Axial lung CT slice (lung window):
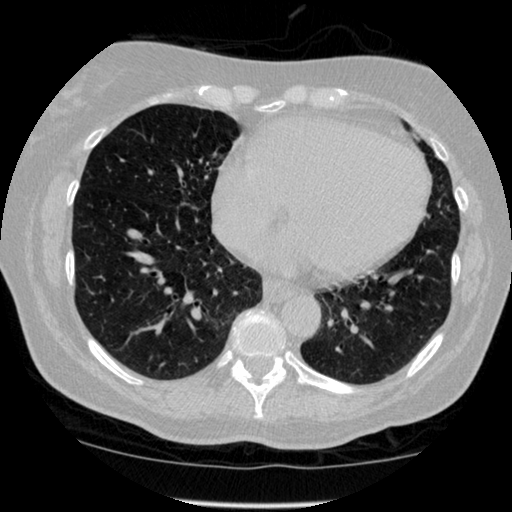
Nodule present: no